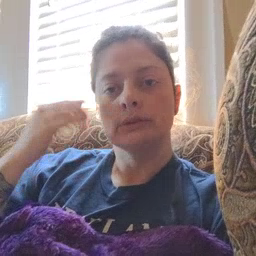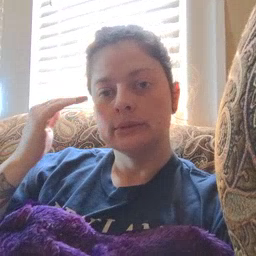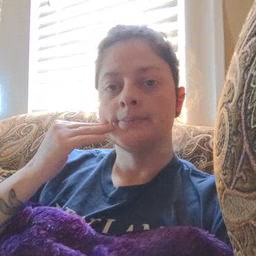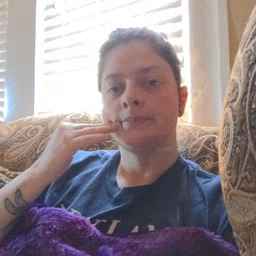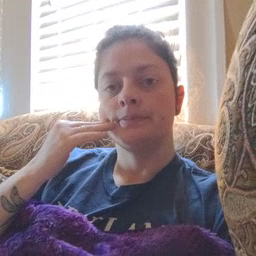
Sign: head